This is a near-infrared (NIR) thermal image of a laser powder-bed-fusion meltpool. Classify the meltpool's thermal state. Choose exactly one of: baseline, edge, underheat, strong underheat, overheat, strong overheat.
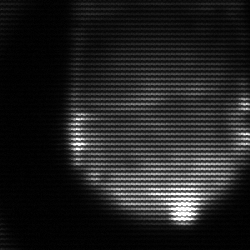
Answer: edge